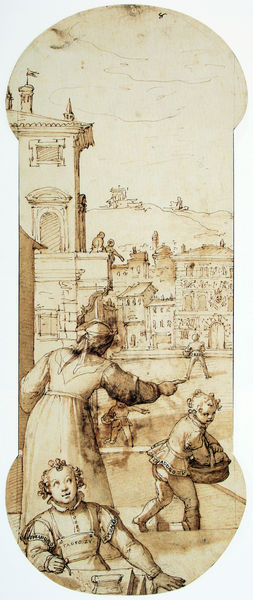
Titel: Taddeo wird von der Frau von Calabrese zu einem Botengang ausgeschickt.
Künstler: Federico Zuccari
Standort: Los Angeles
Institution: The J. Paul Getty Museum
Schlagwörter: berg, feder, hand, himmel, mann, wolken, menschen, stadt, ausschnitt, braun, fenster, finger, frau, kleid, rücken, straße, szene, tisch, zeichnung, blick, dach, gebäude, gürtel, haus, beige, alt, hemd, jung, rahmen, häuser, hügel, kirche, land, familie, kind, mutter, kinder, oval, rund, turm, henkel, balkon, ecke, ansicht, bogen, fassaden, italien, ort, türen, studie, fahne, jungen, dorf, markt, platz, sepia, kopftuch, detail, korb, stufen, junge, zeigen, tor, tusche, burg, türmchen, torbogen, entwurf, schreiben, wams, bote, format, lavierung, zeichung, türm, korm, mahnen, zuccari, hüfel, enmenschen